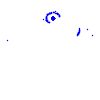
Particle: kaon